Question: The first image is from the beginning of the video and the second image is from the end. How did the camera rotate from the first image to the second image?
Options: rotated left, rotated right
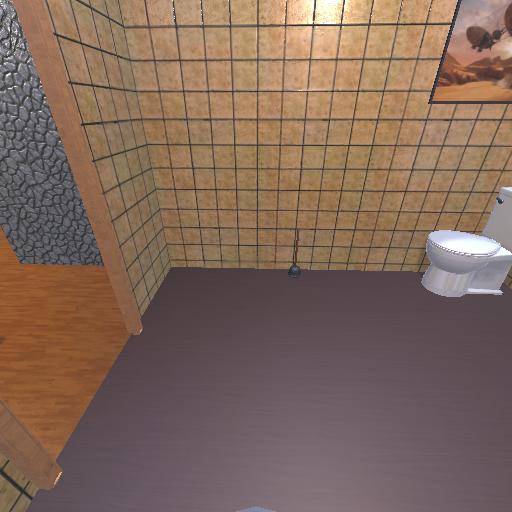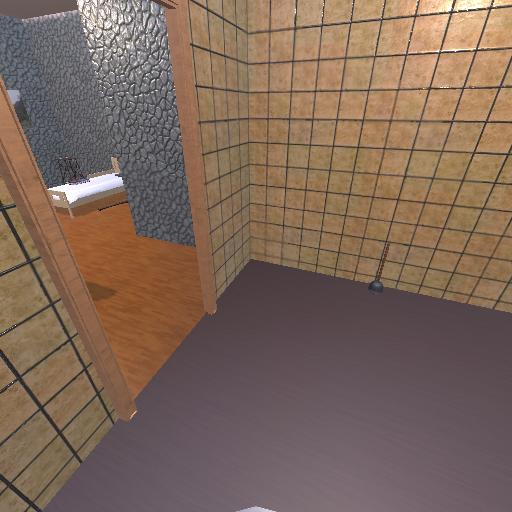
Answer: rotated left